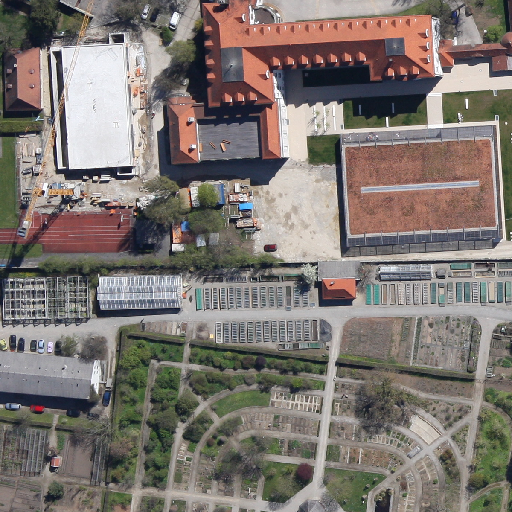
Referring expression: road